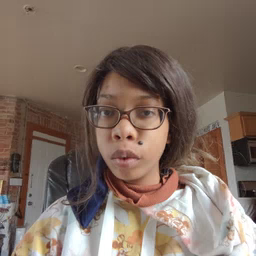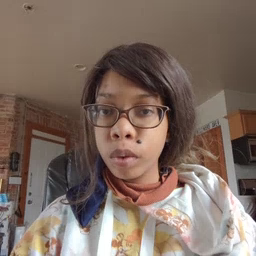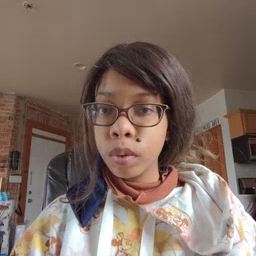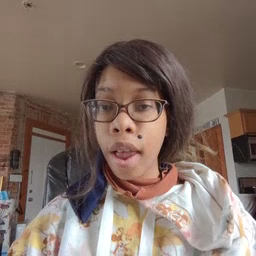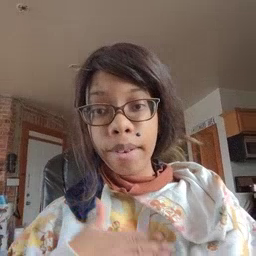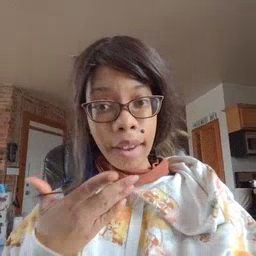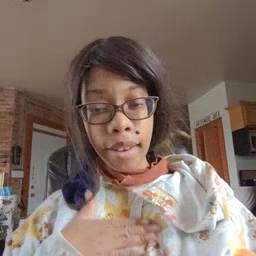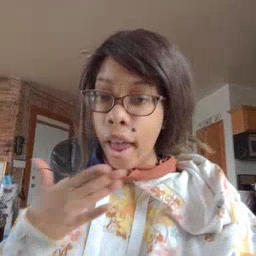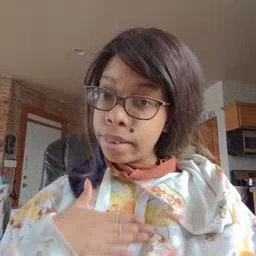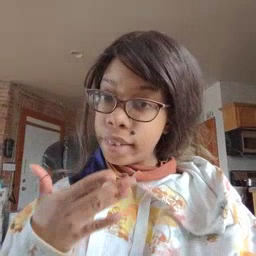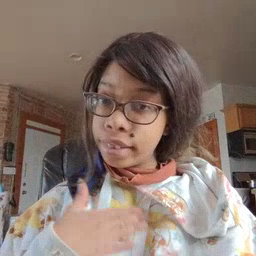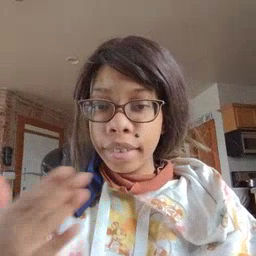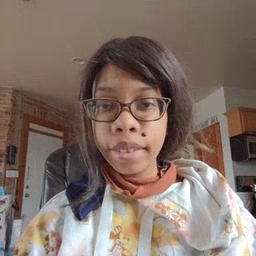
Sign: happy